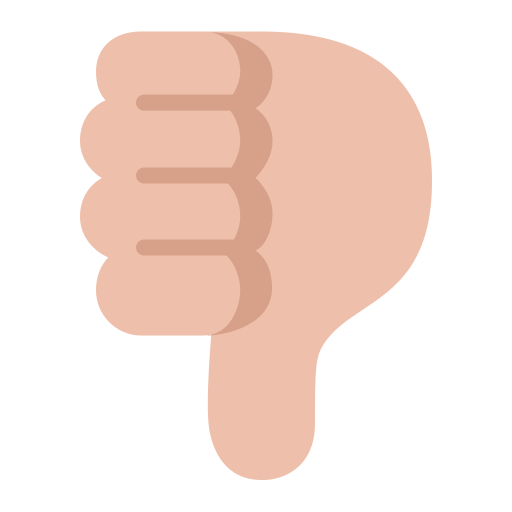
thumbs down flat  light